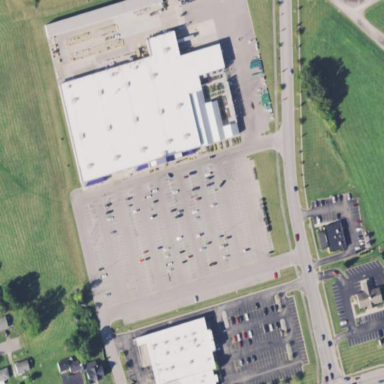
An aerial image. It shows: Retail area.